Interaction volume radius: 10 \u00c5
Interaction volume height: 20 \u00c5
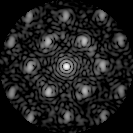
Disorder parameter: 0.409